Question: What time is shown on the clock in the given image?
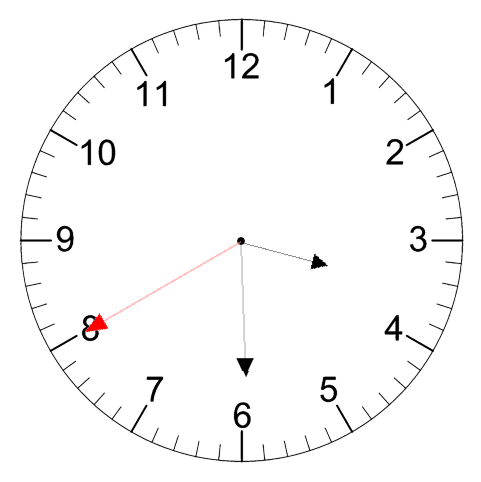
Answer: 03:29:40